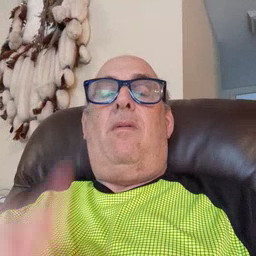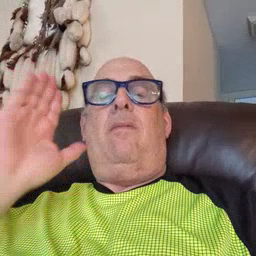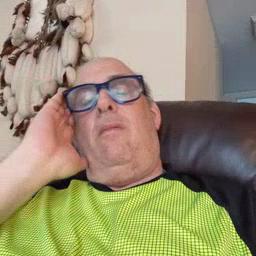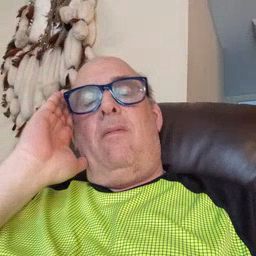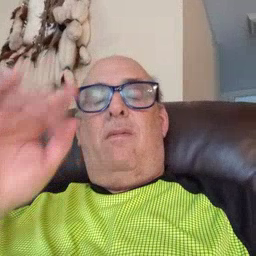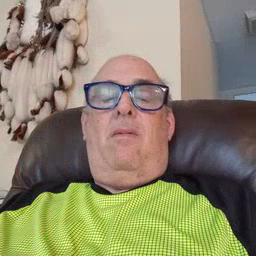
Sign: bed